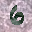
Label: 6